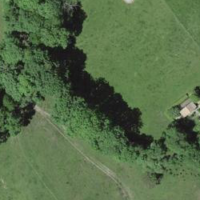
EUNIS habitat code: 23
Species observed at this site:
Aegopodium podagraria
Ajuga reptans